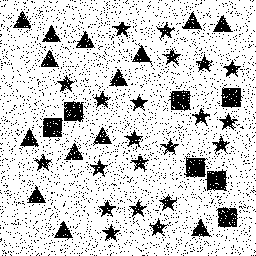
Squares: 7
Triangles: 14
Stars: 21
Total shapes: 42